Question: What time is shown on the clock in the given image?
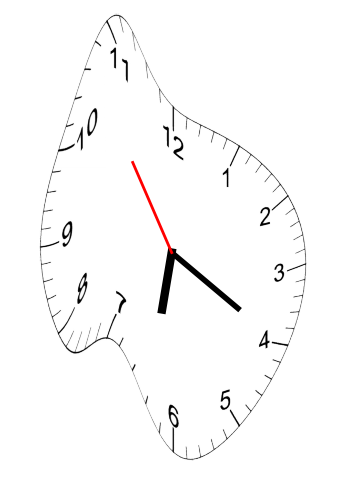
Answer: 06:19:54